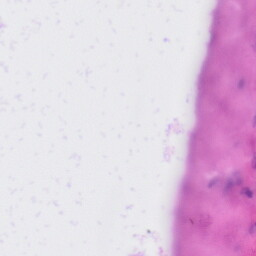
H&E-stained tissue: Liver